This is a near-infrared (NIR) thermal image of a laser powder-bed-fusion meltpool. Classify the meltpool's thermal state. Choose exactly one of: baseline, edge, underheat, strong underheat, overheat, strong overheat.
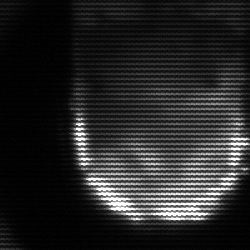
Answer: baseline